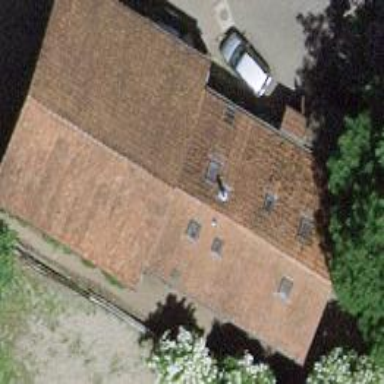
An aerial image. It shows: Farm building.